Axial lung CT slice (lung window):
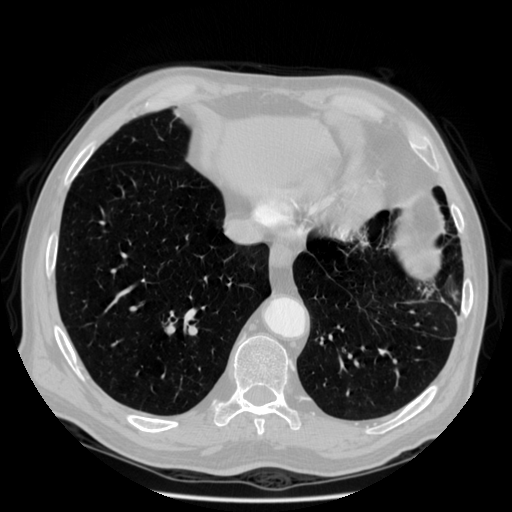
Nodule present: no